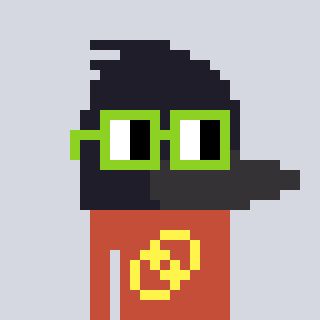
a pixel art character with square light green glasses, a raven-shaped head and a rust-colored body on a cool background